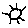
Label: sun